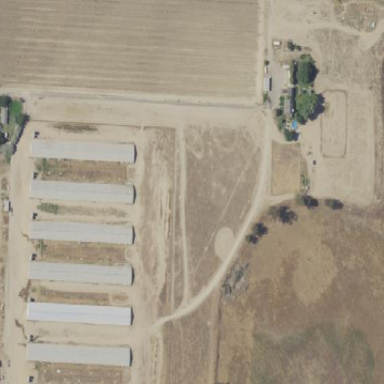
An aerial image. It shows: Farmyard area.